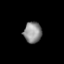
Tissue: lung
Cell type: Epithelial cells
Senescence score: 0.1485
Nuclear area (px): 370
Mean DAPI intensity: 140.943